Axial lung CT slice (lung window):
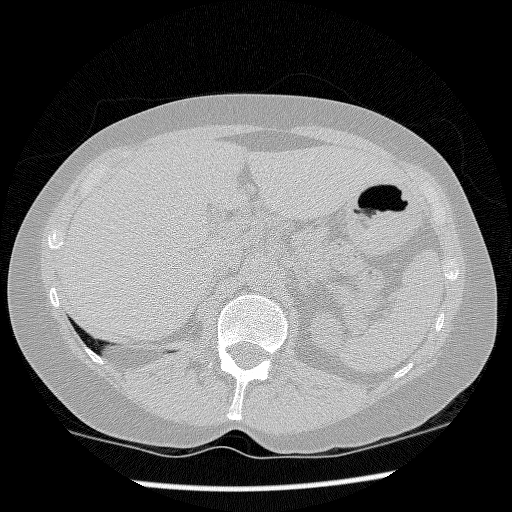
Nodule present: no